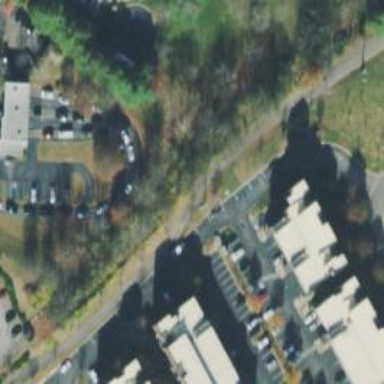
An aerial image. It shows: Path bordered by retail establishments.